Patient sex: M
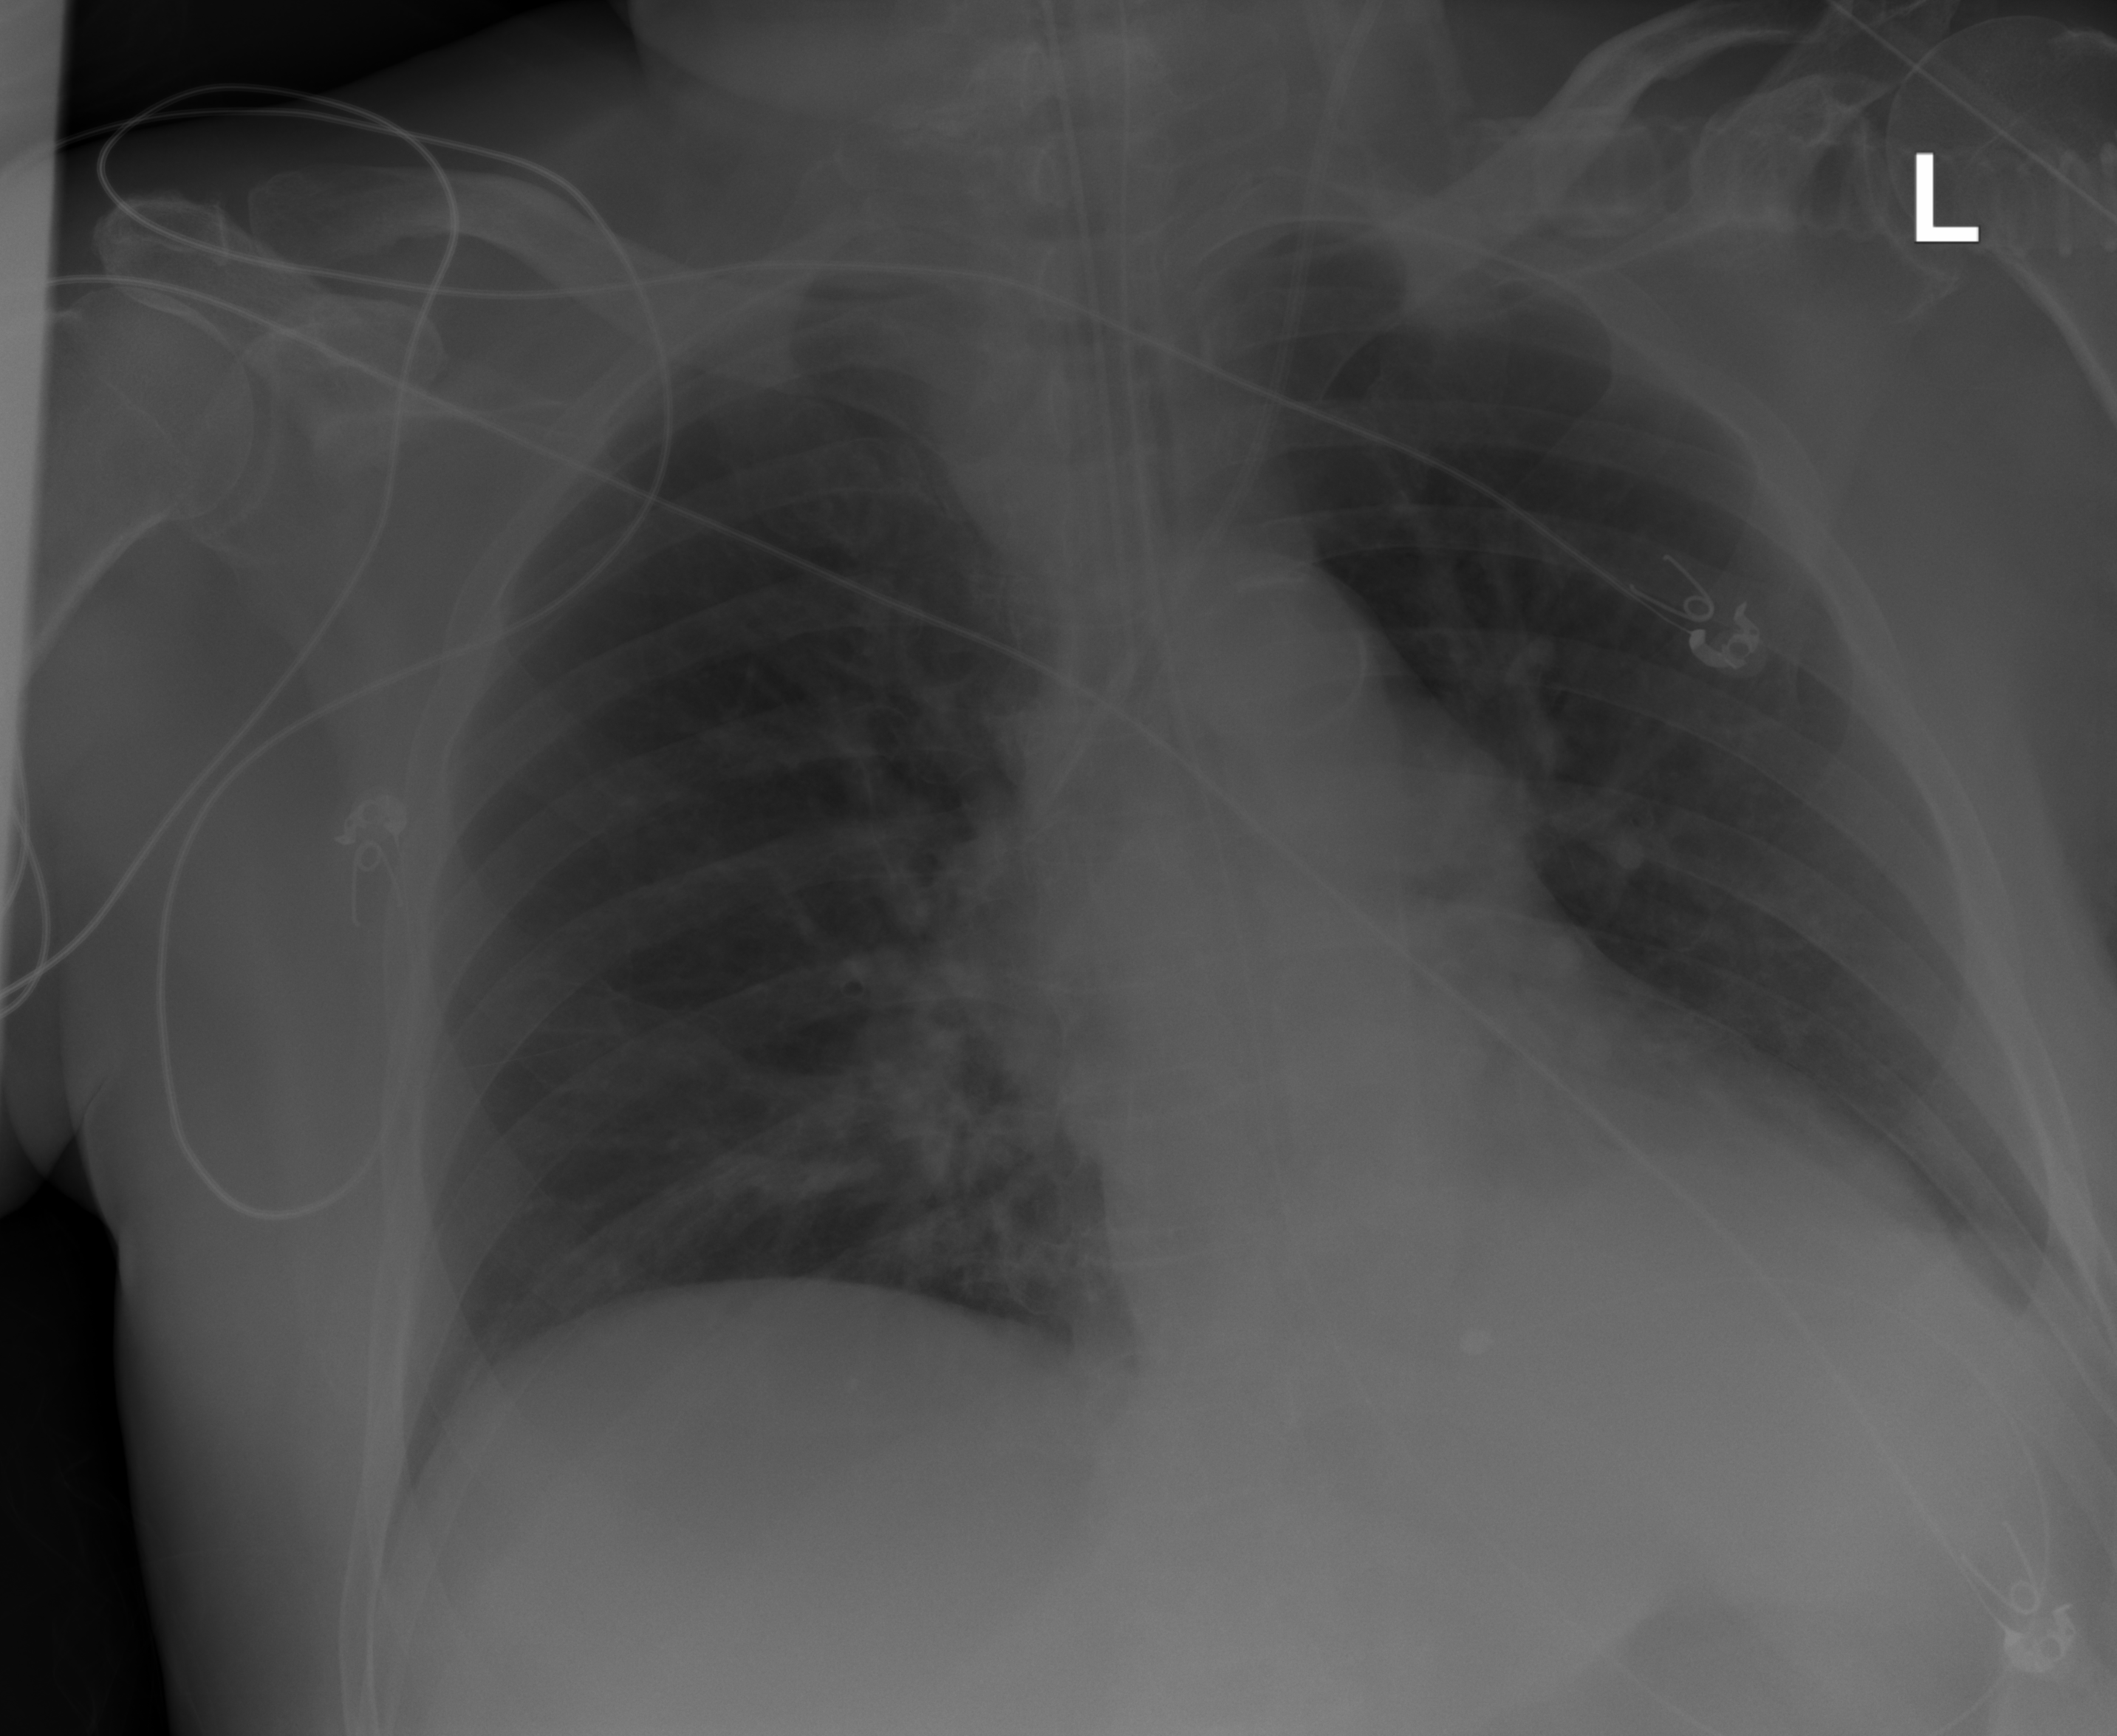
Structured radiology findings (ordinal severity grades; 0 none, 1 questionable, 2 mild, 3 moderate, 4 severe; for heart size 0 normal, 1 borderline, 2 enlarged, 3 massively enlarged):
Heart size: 0
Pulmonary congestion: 1
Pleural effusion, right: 0
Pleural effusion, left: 2
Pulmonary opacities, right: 1
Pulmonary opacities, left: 0
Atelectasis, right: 1
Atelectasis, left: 2